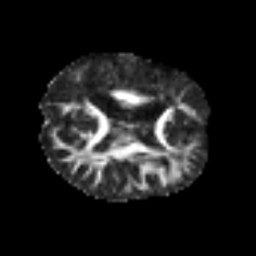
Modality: FA
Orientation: axial
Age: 39
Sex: female
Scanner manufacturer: siemens
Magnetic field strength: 3 T
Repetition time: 6.1 s
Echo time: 0.101 s